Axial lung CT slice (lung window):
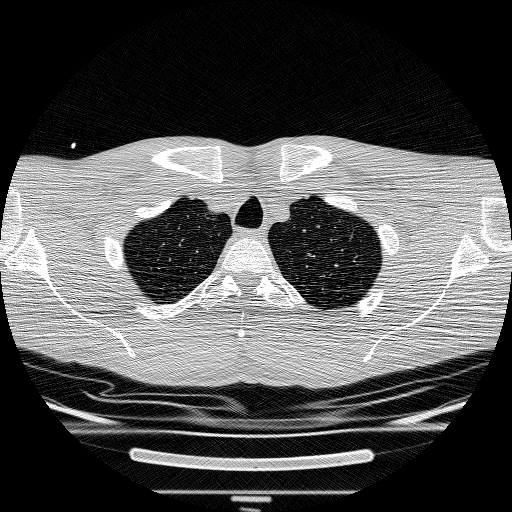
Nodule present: no